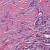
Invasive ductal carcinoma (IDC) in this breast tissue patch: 1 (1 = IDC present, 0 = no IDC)